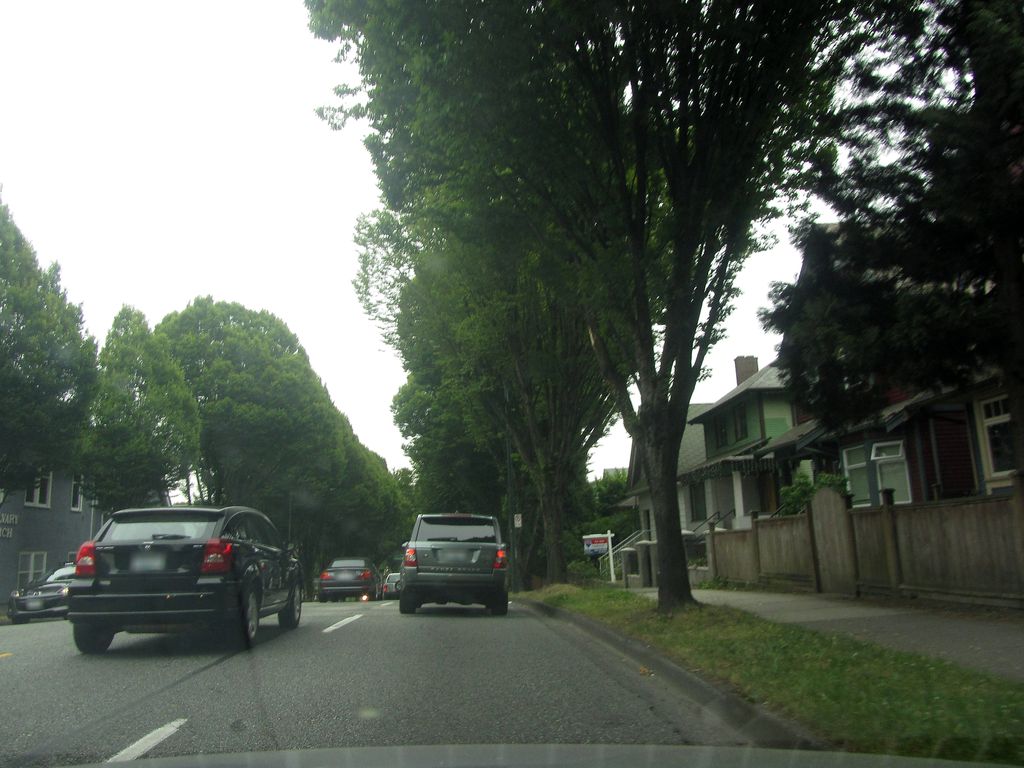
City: vancouver